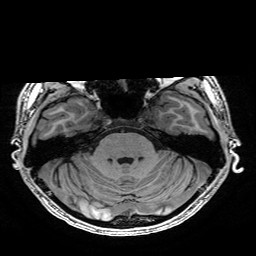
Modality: T1w
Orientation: coronal
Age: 19
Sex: male
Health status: healthy
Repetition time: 2.53 s
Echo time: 0.0034 s